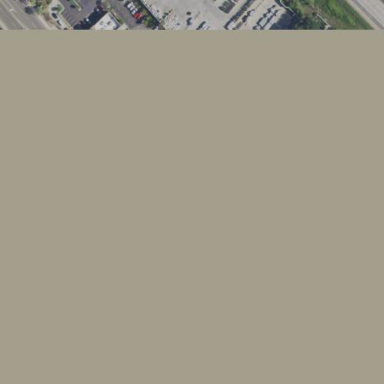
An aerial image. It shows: Surface parking lot with asphalt. It is park and ride facility.